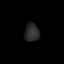
Tissue: prostate
Cell type: Endothelial cells
Senescence score: 0.7049
Nuclear area (px): 261
Mean DAPI intensity: 42.356